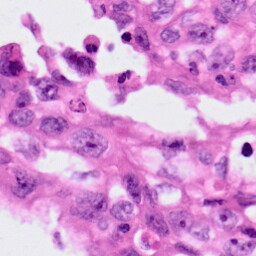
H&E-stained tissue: Lung